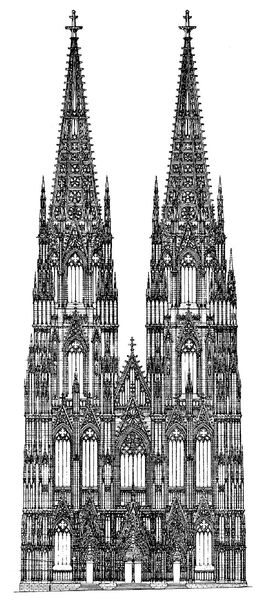
Titel: Kölner Dom St. Peter und Maria
Standort: Köln, Dom (EU - D - NRW)
Schlagwörter: fenster, schwarz, skizze, zeichnung, architektur, stein, kirche, front, gotik, turm, ansicht, bogen, türe, symmetrie, tor, foto, bögen, kreuz, türme, dom, schwarz weiss, stich, kathedrale, portal, gotisch, rosette, mittelalter, struktur, doppelturm, vorderansicht, gothik, verzeirung, rosetten, masswerk, bauplan, rippe, köln, fiale, kölner dom, trurm